Question: I have defined an Oozie coordinator job as follows:
'''
<coordinator-app name="edu-apollogrp-DFE" frequency="${coord:minutes(15)}" start="${start}" end="${end}" timezone="${timezone}" xmlns="uri:oozie:coordinator:0.1">
<controls>
<concurrency>1</concurrency>
</controls>
<action>
<workflow>
<app-path>${nameNode}/user/${user}/oozie/apps/DFE/queryGenerator-wf</app-path>
<configuration>
<property>
<name>nameNode</name>
<value>${nameNode}</value>
</property>
<property>
<name>jobTracker</name>
<value>${jobTracker}</value>
</property>
</configuration>
</workflow>
</action>
</coordinator-app>
'''
As you can see, I've defined the frequency as 15 minutes, and concurrency as 1.
However, the job is running every 5 minutes, and it launches 4 instances of my workflow at the same time, as seen in the below screenshot:

I don't understand why this is happening, I would really appreciate some insights!
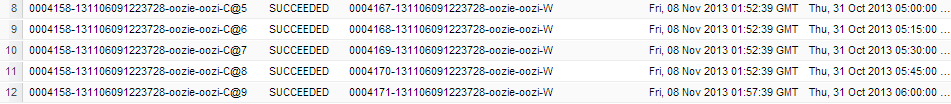
Answer: In this case i imagine your start time was in the past - if you look at the materialized instance column you will see they have a 15 minutes interval between then. What OOZIE is doing in the case where the start time is in the past is it will effectively 'back-schedule' all the tasks up to the current time, generating each materialized instance 5 minutes apart.